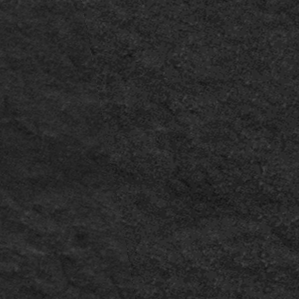
Label: frost